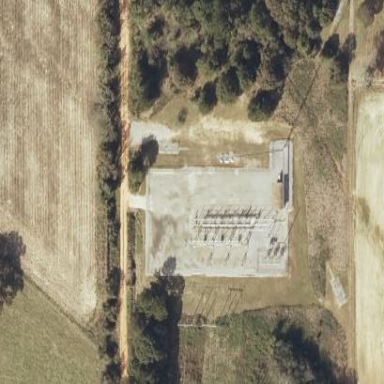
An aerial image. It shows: Outdoor power substation with fence around it. The substation serves as switching station.